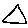
Label: triangle